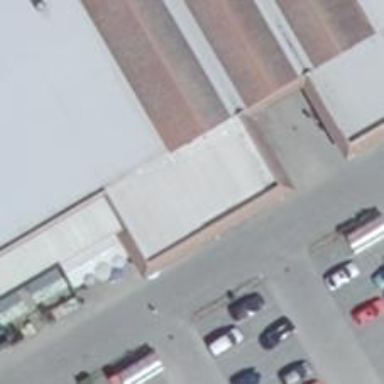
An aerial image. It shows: Bakery.